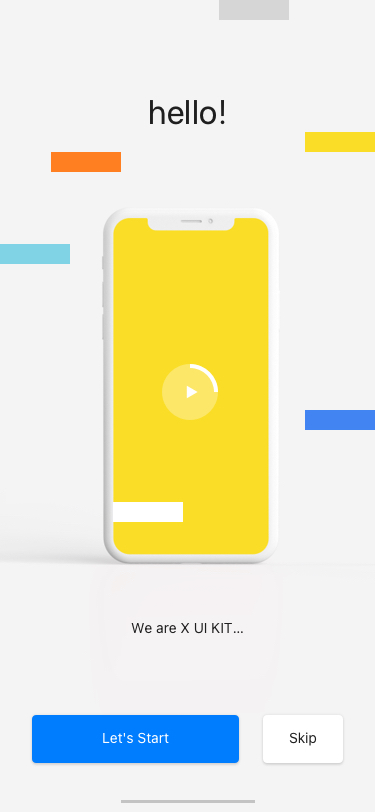
Text in this UI design:
hello!
We are X UI KIT…